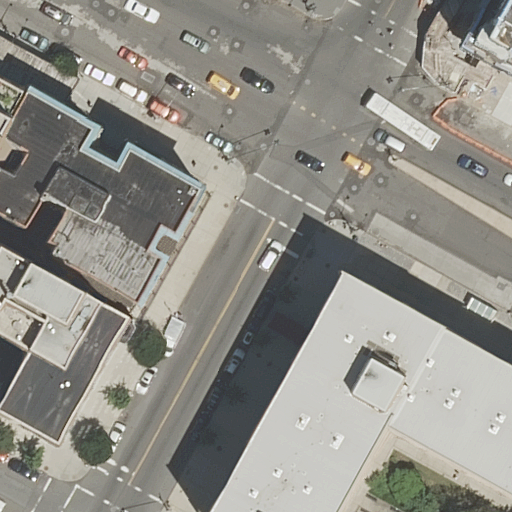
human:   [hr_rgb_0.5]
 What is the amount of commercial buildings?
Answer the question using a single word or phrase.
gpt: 0

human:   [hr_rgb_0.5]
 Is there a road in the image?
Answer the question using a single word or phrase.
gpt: yes

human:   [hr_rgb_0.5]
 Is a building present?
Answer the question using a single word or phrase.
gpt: yes

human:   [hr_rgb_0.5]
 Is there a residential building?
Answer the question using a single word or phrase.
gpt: yes

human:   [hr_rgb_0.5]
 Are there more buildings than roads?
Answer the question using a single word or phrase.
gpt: no

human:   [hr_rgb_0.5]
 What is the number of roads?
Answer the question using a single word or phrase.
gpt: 7

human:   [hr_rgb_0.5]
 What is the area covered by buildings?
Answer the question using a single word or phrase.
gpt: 3392m2

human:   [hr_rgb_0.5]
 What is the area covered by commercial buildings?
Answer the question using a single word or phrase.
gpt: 0m2

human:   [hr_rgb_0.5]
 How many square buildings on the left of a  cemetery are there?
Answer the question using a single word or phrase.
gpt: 0

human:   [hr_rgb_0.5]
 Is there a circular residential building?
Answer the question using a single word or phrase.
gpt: no

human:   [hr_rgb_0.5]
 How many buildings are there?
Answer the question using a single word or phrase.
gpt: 4

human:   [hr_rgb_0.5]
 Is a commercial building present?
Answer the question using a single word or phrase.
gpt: no

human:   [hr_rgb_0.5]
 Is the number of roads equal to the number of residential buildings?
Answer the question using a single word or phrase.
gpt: no

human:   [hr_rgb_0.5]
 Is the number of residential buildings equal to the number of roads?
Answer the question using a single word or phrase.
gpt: no

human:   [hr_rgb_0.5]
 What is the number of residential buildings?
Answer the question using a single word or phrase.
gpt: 4

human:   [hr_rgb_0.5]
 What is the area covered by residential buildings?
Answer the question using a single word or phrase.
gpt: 3392m2

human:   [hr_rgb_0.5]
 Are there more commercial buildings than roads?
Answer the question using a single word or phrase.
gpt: no

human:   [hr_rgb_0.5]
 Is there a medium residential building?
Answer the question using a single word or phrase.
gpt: yes

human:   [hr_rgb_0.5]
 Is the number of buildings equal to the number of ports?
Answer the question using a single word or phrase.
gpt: no

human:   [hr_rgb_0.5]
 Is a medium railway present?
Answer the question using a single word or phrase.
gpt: no

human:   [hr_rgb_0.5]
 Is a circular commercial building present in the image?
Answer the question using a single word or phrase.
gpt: no

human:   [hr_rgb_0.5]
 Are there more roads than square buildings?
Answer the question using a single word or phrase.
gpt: yes

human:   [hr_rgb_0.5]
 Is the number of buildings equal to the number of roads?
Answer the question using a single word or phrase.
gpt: no

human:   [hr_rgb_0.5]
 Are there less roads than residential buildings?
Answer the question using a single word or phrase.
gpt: no

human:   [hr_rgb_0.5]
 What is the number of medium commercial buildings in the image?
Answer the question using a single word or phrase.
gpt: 0

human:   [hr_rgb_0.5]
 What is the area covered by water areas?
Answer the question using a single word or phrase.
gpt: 0m2

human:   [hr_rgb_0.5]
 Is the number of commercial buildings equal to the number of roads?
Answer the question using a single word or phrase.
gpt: no

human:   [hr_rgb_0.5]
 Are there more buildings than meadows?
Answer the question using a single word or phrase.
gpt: yes

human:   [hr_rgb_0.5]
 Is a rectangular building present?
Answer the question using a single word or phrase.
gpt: yes

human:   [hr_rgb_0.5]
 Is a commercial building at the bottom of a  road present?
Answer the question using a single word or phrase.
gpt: no

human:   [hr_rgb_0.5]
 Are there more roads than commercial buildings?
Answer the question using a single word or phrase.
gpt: yes

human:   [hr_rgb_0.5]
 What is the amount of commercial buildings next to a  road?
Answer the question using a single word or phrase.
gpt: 0

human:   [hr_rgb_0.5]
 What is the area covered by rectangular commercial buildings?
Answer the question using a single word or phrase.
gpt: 0m2

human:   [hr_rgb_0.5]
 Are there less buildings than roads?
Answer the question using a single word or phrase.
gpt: yes

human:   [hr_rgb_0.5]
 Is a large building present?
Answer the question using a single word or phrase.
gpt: yes

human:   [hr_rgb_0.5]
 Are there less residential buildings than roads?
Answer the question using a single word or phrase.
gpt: yes

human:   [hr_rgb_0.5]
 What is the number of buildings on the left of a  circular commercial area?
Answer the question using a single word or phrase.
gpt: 0

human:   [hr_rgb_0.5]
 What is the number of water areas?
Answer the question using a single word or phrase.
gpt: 0

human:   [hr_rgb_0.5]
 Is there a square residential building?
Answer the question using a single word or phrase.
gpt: no

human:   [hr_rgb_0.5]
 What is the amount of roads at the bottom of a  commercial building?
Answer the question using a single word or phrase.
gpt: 0

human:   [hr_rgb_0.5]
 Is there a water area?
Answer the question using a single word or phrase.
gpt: no

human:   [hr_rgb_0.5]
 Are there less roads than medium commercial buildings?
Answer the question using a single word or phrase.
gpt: no

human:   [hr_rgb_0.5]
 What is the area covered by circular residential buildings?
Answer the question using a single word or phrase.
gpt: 0m2

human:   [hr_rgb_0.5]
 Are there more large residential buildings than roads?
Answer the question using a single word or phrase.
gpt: no

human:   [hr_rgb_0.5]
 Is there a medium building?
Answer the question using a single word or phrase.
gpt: yes

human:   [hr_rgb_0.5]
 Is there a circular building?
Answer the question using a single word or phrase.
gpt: no

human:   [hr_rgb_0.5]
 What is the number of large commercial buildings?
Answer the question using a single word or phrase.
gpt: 0

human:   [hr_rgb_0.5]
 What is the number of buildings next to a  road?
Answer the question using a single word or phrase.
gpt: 4

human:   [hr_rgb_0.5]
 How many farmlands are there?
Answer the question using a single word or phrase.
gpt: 0

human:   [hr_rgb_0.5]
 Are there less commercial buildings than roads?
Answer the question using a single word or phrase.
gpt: yes

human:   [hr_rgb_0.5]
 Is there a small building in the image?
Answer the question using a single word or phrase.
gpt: no

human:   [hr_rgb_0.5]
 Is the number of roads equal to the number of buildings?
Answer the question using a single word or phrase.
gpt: no

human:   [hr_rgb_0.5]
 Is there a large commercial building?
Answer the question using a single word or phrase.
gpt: no

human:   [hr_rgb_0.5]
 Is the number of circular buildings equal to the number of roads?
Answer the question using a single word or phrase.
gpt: no

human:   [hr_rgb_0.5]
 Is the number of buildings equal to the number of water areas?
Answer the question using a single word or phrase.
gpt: no

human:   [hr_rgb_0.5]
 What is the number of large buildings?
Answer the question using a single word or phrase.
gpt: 3

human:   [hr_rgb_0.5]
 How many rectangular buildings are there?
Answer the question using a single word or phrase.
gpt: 2

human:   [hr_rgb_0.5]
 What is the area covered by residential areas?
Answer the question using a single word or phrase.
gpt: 0m2

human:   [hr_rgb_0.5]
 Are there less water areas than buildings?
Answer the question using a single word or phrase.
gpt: yes

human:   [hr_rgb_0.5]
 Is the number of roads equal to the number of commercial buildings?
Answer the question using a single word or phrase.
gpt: no

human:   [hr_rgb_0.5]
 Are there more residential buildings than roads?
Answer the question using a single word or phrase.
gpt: no

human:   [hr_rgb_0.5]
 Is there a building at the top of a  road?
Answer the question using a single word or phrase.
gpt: yes

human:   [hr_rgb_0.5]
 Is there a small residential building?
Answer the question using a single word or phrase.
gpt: no

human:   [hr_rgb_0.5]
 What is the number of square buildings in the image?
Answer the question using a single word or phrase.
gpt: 0